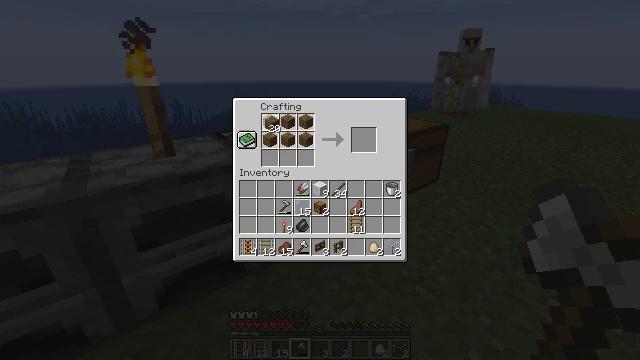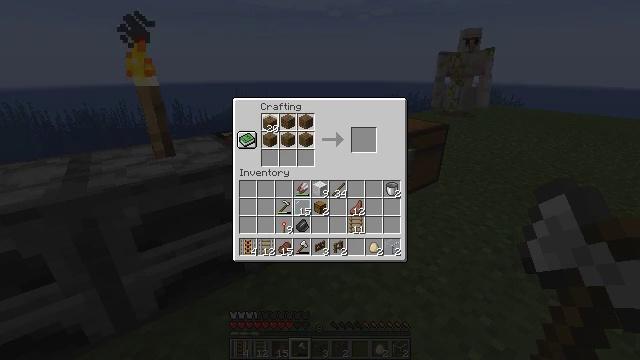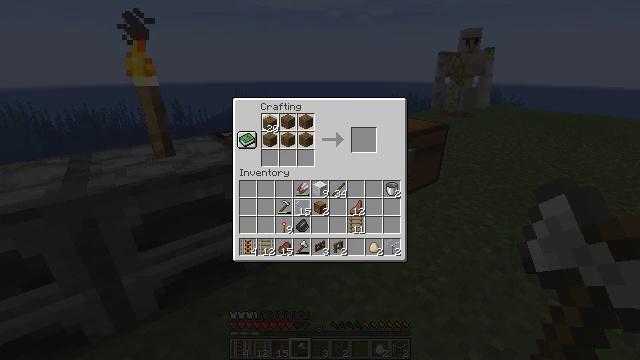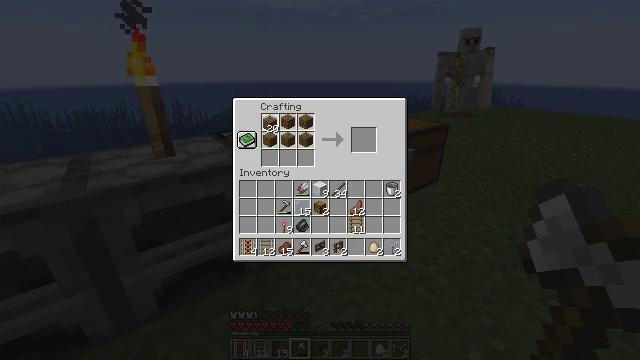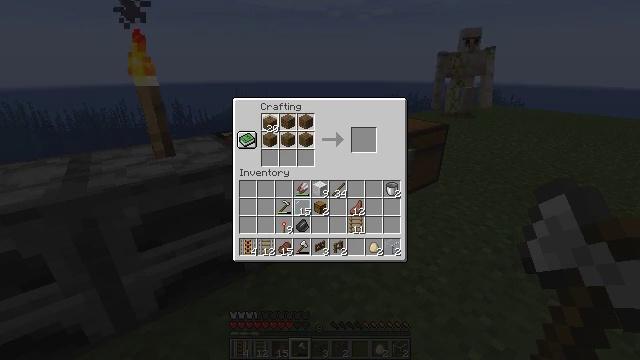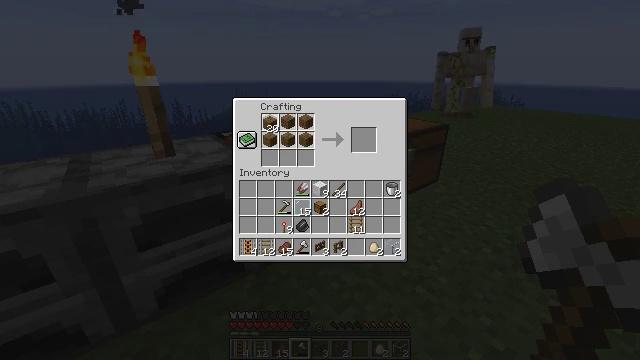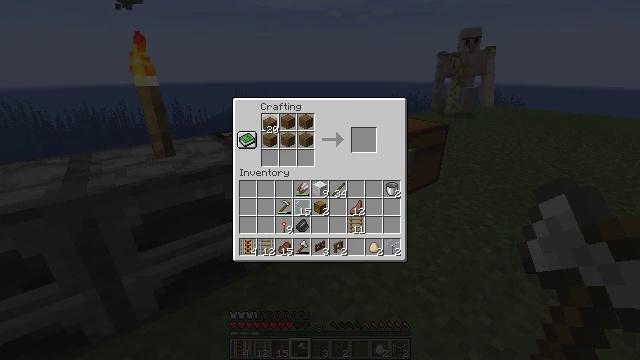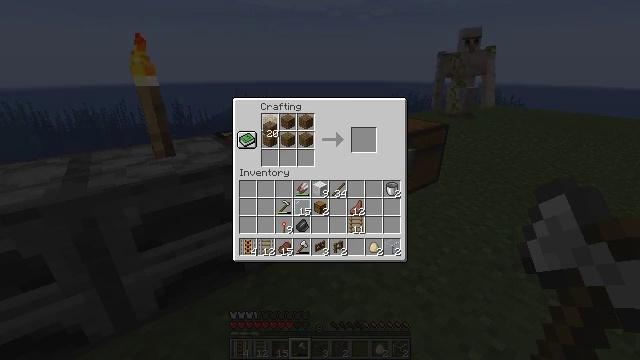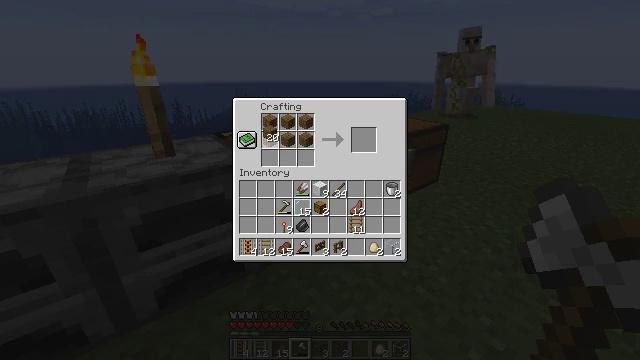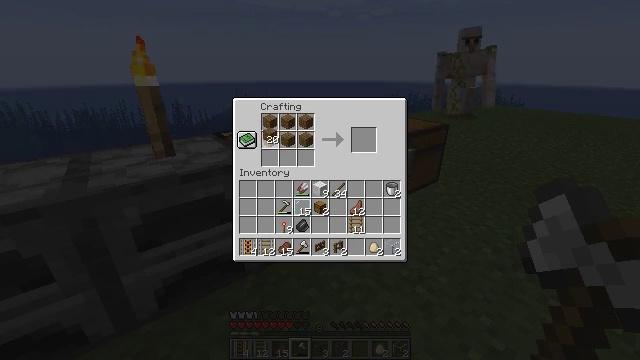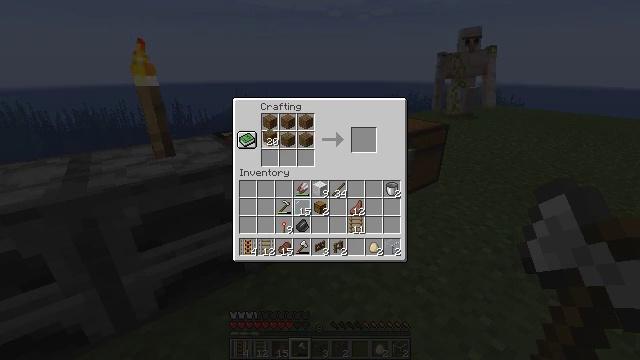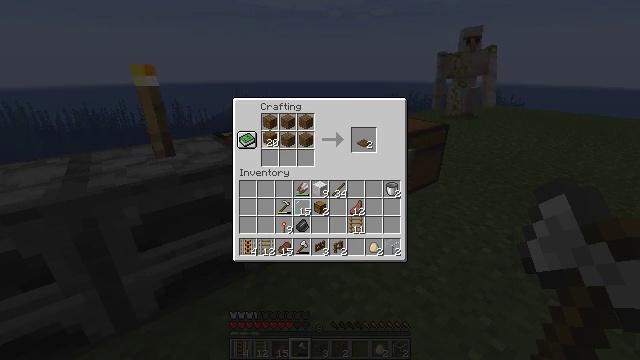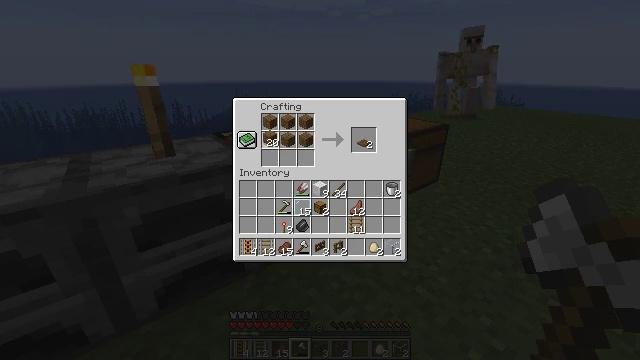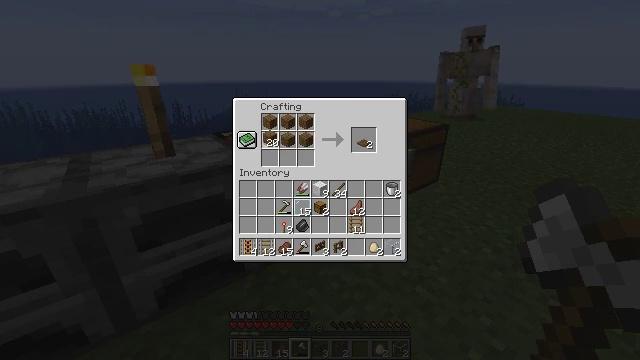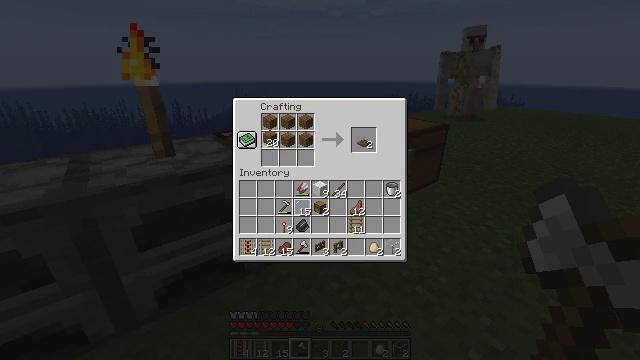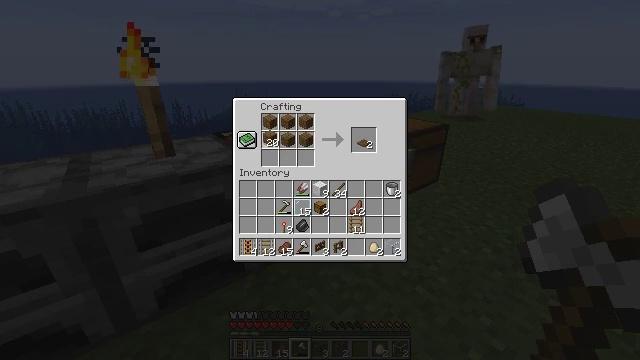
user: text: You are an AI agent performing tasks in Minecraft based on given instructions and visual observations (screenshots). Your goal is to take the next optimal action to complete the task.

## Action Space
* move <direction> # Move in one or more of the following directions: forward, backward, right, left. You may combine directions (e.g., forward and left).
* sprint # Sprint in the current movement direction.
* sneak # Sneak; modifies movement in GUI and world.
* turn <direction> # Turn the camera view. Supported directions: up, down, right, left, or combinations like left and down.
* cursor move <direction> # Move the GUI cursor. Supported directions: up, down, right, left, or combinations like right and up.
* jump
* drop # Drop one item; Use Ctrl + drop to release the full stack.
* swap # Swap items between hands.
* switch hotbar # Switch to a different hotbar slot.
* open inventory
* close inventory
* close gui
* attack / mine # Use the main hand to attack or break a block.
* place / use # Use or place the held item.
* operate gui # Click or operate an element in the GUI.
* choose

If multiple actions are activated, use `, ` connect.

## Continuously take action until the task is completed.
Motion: motion action
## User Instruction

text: Use the crafting grid to make a spruce sign.
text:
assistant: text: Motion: choose
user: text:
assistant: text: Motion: choose
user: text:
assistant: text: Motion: choose
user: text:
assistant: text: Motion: choose
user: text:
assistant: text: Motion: choose
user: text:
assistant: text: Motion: no_op
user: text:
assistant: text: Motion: no_op
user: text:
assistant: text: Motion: no_op
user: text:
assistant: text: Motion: no_op
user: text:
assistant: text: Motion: no_op
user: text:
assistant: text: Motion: no_op
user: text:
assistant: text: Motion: no_op
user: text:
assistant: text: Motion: choose
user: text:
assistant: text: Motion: choose
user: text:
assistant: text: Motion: choose
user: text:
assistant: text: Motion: choose
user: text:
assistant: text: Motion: choose
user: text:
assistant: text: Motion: choose
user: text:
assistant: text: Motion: choose
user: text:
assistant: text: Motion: choose
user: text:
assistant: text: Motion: choose
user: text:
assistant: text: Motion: choose
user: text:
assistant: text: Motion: choose
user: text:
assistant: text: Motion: choose
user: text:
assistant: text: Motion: choose
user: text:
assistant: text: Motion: choose
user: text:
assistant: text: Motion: choose
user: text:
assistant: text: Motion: choose
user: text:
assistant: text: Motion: choose
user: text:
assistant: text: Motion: choose